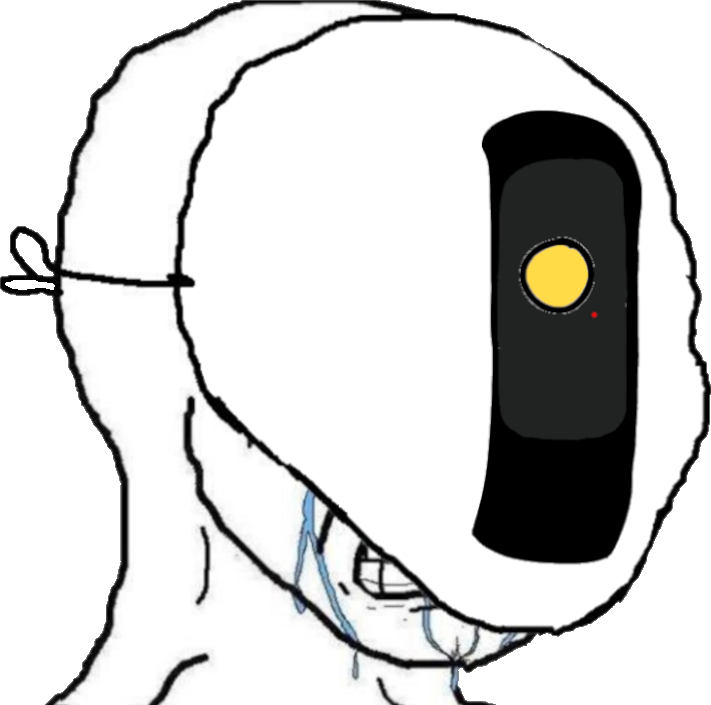
Label: 5_Crying_Wojak